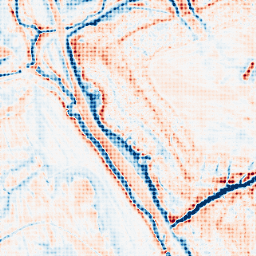
Category: edge_preserving
Decomposition family: anisotropic_diffusion
Decomposition parameters: iterations: 50
kappa: 100
gamma: 0.15
Upsampling method: sinc_blackman
Upsampling parameters: scale: 4
kernel_size: 4
Upsampling scale: 4